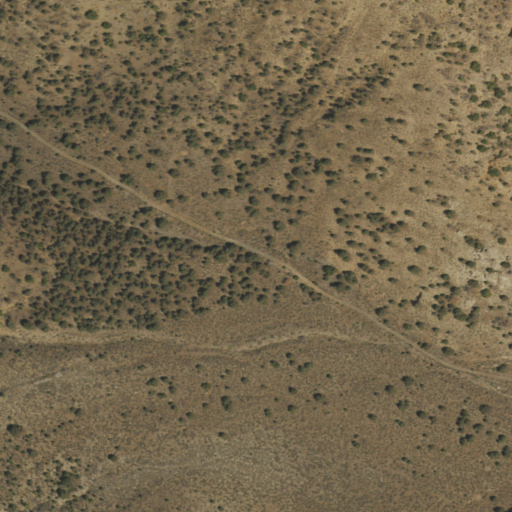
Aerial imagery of depression(s) in Nevada named Gamble Basin containing shrub and evergreen forest